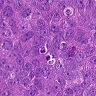
Metastatic tissue present: yes